Question: Is there a way to add multiple different effects to a marker?
I know that there's line, color and shadow properties, all could help me try to create the following design, however I've been failing for the past 2 hours and have come up with absolutely nothing!

'''
seriesDefaults: {
lineWidth: 50,
color: 'yellow',
markerRenderer: $.jqplot.MarkerRenderer,
markerOptions: {
show: true,
style: 'circle',
color: 'white',
lineWidth: 4,
size: 25,
shadow: true,
shadowAngle: 0,
shadowOffset: 0,
shadowDepth: 1,
shadowAlpha: 0.07
}
}
'''
I feel like a need the following attributes: 'markerBackgroundColor, markerShadowSize' to achieve my result.
Is there something I can do with css3? like create my own html for the marker and style that?
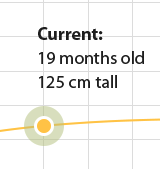
Answer: I tried using the 'markerOptions' properties as you did and failed. Therefore I wrote my own <URL> and used this instead of the default jqPlot one to draw both the semi-transparent outer circle and the inner marker circle. The end result looks like this:

I've just done a quick and dirty solution to show how it can be done this way (i.e. the colours and circle radius are defined in the ShapeRenderer). A more elegent (and reusable) way to do this would be to allow the colours, radius etc to be defined in the options and modify the custom ShapeRenderer work with the options passed in.
The custom ShapeRenderer code is as follows (this could be factored out into an external Javascript file):
'''
(function ($) {
$.jqplot.customMarkerRenderer = function (options) {
$.extend(true, this, options);
};
$.jqplot.customMarkerRenderer.prototype.init = function (options) {
$.extend(true, this, options);
};
$.jqplot.customMarkerRenderer.prototype.draw = function (ctx, points, options) {
ctx.save();
// Shadow
ctx.lineWidth = 30;
ctx.strokeStyle = 'rgba(108, 161, 93, 0.3)';
ctx.beginPath();
ctx.arc(points[0], points[1], points[2], points[3], points[4], true);
ctx.closePath();
ctx.stroke();
// Yellow inner
ctx.lineWidth = 10;
ctx.fillStyle = '#F6C528';
ctx.beginPath();
ctx.arc(points[0], points[1], points[2], points[3], points[4], true);
ctx.closePath();
ctx.fill();
ctx.restore();
};
})(jQuery);
'''
It can be defined in the jqchart options as follows:
'''
markerOptions: {
...
shapeRenderer: new $.jqplot.customMarkerRenderer()
}
'''
I've created a <URL> to demonstrate this.